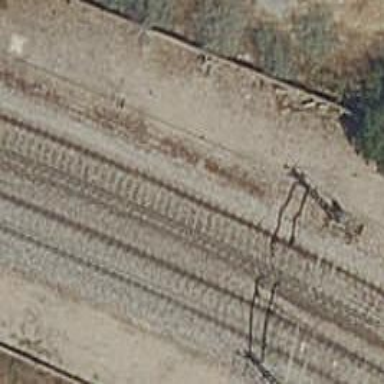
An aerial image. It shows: Railway track with contact line for electrification.